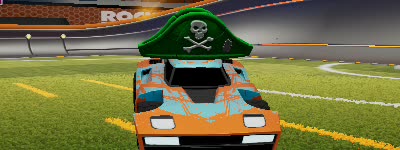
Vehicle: breakout